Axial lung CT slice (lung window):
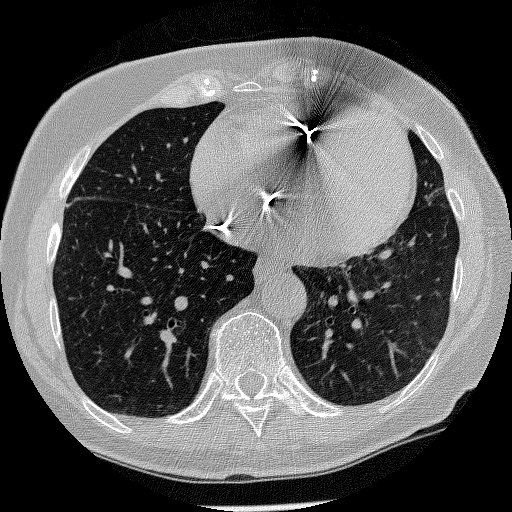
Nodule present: no